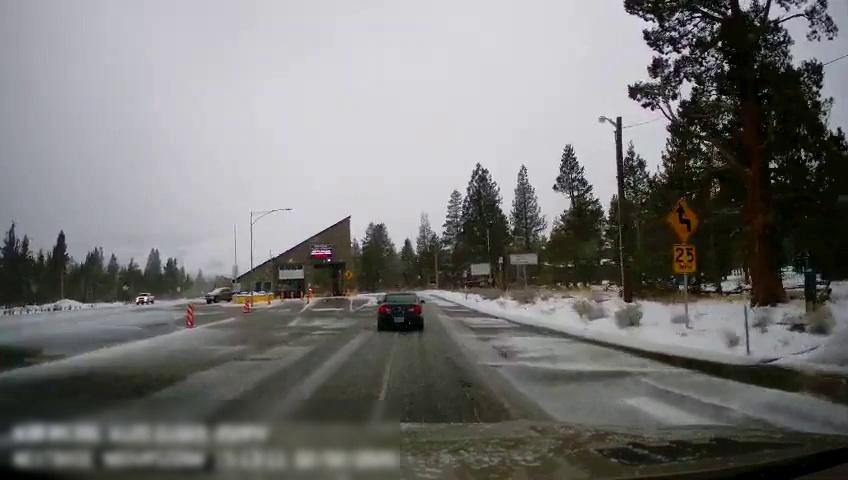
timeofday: Day
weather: Snowy
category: Drivable Space
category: Vehicles | Truck
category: Vehicles | Car
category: Vehicles | Truck
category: Lanes | Alternate Lane
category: Lanes | Alternate Lane
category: Lanes | Current Lane
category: Traffic | Signs
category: Traffic | Signs
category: Traffic | Signs
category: Traffic | Signs